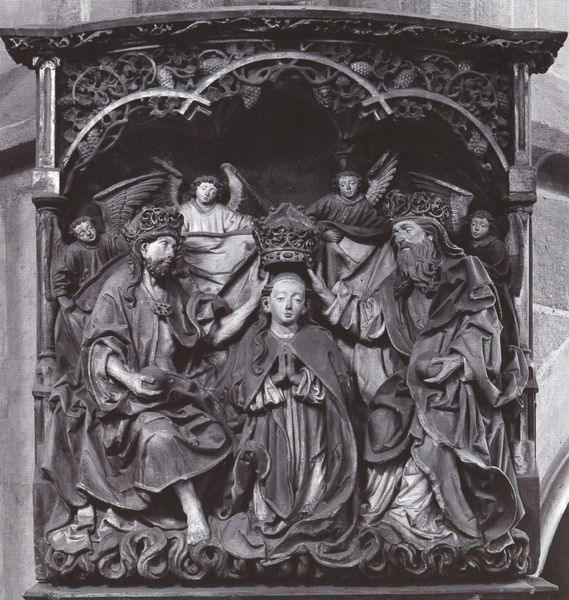
Titel: Marienkrönung am Epitaph des Hans Rebeck
Künstler: Adam Kraft
Institution: Nürnberg Frauenkirche
Schlagwörter: flügel, fuß, mann, umhang, weiß, menschen, frau, holz, kleid, männer, schwarz, dach, ornament, bart, bärte, gesichter, falten, halten, lang, hände, schauen, kirche, figur, gewand, haare, mantel, krone, fliegen, engel, ranken, trauben, relief, füße, seitlich, wellen, bogen, figuren, könig, gefaltet, ornamente, verzierung, plastik, knie, foto, bögen, barfuß, knien, mäntel, kugel, beten, gebet, altar, schnitzerei, weintrauben, fresken, krönung, baldachin, umhänge, könige, königin, heilige, fresko, maria, geschnitzt, gewellt, gebälk, kronen, retabel, dornenkrönung, kniene, kkrone, krönigung, hädne, reliefä, sbeten